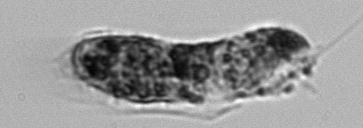
Label: fecal_pellet